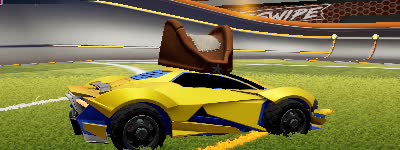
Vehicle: werewolf